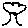
Label: tree